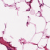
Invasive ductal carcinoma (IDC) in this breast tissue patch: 0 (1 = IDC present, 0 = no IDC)